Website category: camera
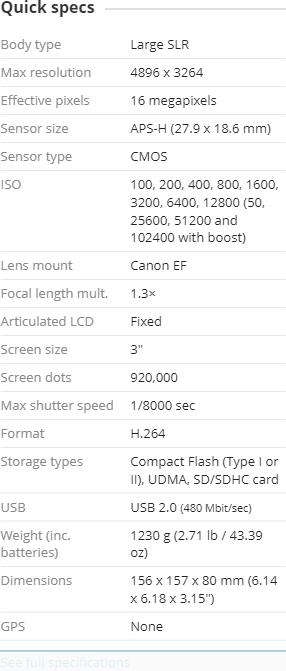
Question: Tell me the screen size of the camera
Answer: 3

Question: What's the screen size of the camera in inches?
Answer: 3

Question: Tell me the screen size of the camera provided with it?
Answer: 3

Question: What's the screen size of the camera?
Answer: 3

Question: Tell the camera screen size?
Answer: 3

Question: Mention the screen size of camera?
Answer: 3

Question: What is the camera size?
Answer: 3

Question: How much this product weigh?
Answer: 1230 g (2.71 lb / 43.39 oz )

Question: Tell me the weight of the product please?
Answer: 1230 g (2.71 lb / 43.39 oz )

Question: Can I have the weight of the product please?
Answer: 1230 g (2.71 lb / 43.39 oz )

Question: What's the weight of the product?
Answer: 1230 g (2.71 lb / 43.39 oz )

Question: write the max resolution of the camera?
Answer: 4896 x 3264

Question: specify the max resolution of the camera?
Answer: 4896 x 3264

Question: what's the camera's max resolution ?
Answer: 4896 x 3264

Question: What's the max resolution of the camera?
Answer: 4896 x 3264

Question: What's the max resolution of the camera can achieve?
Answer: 4896 x 3264

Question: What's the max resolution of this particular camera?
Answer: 4896 x 3264

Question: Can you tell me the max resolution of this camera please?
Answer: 4896 x 3264

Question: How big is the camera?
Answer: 156 x 157 x 80 mm (6.14 x 6.18 x 3.15 )

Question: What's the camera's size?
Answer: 156 x 157 x 80 mm (6.14 x 6.18 x 3.15 )

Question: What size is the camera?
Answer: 156 x 157 x 80 mm (6.14 x 6.18 x 3.15 )

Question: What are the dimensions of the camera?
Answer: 156 x 157 x 80 mm (6.14 x 6.18 x 3.15 )

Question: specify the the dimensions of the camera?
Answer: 156 x 157 x 80 mm (6.14 x 6.18 x 3.15 )

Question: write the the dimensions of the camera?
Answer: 156 x 157 x 80 mm (6.14 x 6.18 x 3.15 )

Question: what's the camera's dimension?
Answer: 156 x 157 x 80 mm (6.14 x 6.18 x 3.15 )